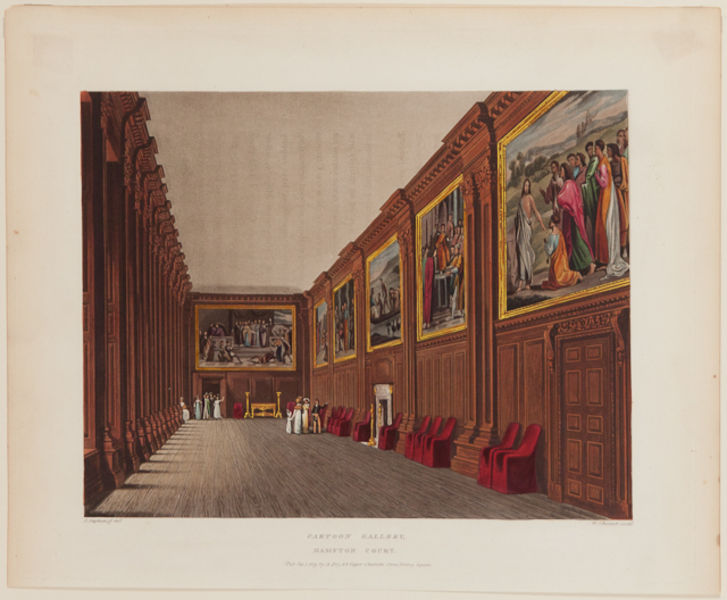
Titel: Hampton Court, Cartoon Gallery
Künstler: William James Bennett
Standort: Amherst (Massachusetts, USA)
Institution: Mead Art Museum, Amherst College
Schlagwörter: dessin, palais, jésus, salon, gallerie, peintures, boiseries, palias